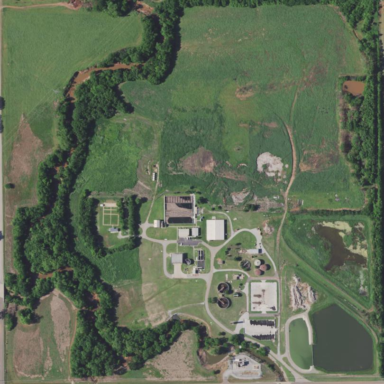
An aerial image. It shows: View of wastewater plant.